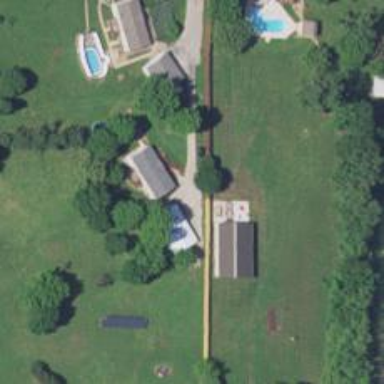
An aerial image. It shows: Driveway.